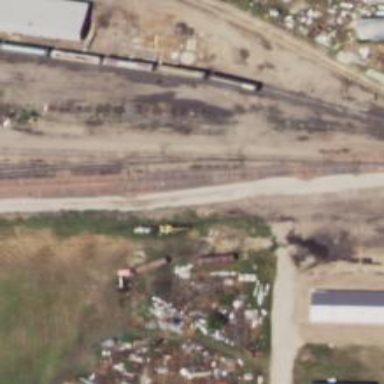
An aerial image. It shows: Railway siding for service.